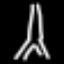
Label: The Eiffel Tower